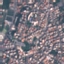
Land use / land cover: Residential